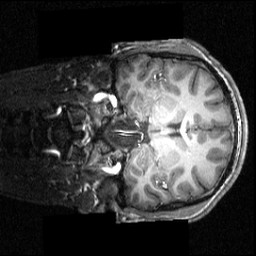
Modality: T1w
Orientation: coronal
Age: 19
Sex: male
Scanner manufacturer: siemens
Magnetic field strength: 3.951 T
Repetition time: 1.5 s
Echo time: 0.00335 s